What distinguishes these two images?
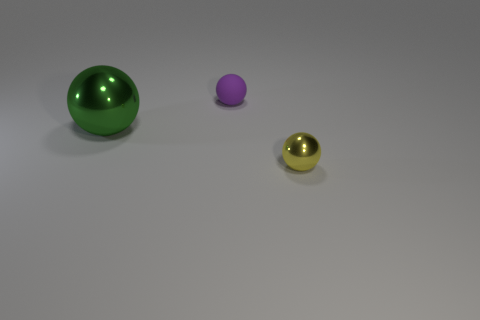
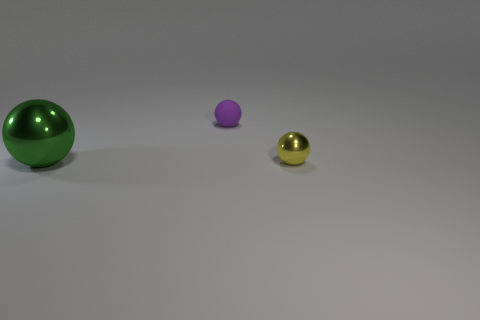
the big object changed its location
the big object is in a different location
the green shiny sphere is in a different location
the big green object changed its location
the large green metallic ball that is to the left of the small yellow metallic object moved
the large green shiny ball that is to the left of the tiny matte object is in a different location
the green metallic thing is in a different location
the big green metallic ball that is on the left side of the tiny purple matte sphere moved
the large green metal ball that is to the left of the small purple sphere changed its location